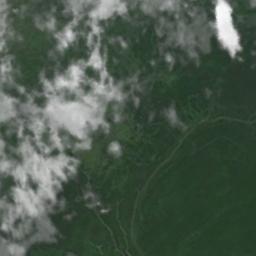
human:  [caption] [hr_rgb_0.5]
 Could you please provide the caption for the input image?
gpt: A large cloud of white clouds floated over the farmland .

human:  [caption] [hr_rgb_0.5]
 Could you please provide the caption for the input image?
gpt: The stratocumulus are located above the land covered by dense vegetation .

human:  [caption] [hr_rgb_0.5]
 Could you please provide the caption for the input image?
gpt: The white cloud is above green land .

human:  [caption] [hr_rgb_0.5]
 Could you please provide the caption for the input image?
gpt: Sporadic white clouds on green earth .

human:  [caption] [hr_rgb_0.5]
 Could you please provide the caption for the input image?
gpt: There are gauzy clouds over a green plain .